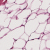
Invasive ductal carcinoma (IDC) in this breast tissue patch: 0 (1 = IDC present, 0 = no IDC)